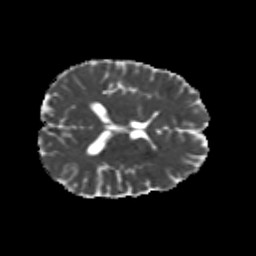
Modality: MD
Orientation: axial
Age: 30
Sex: female
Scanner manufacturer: siemens
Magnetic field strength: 3 T
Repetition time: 8.6 s
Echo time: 0.095 s